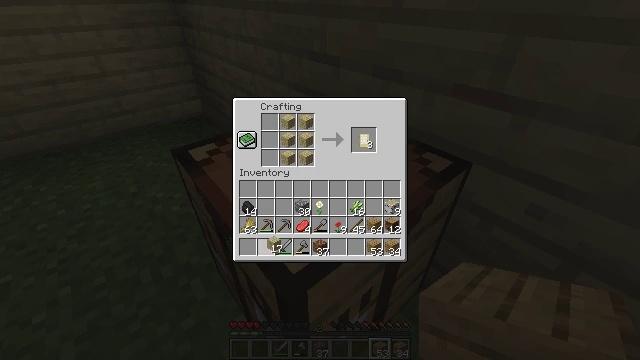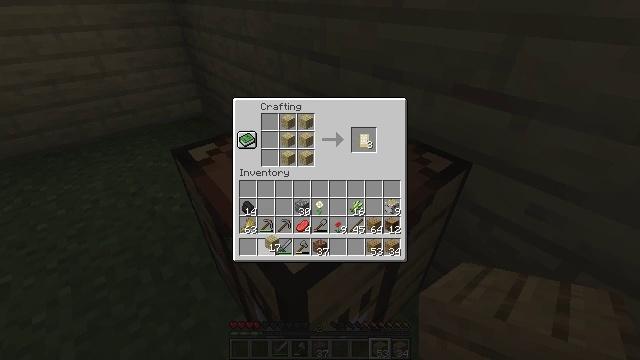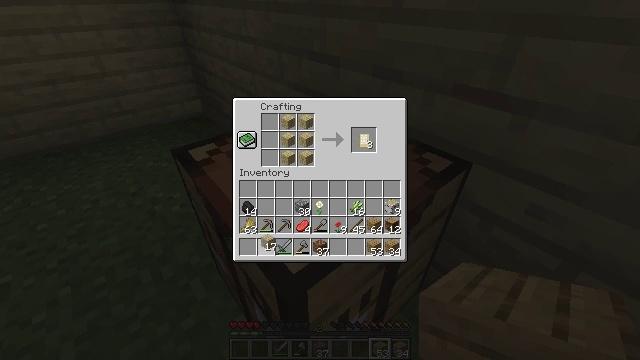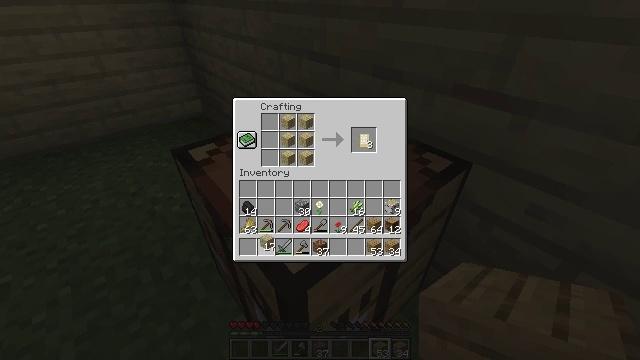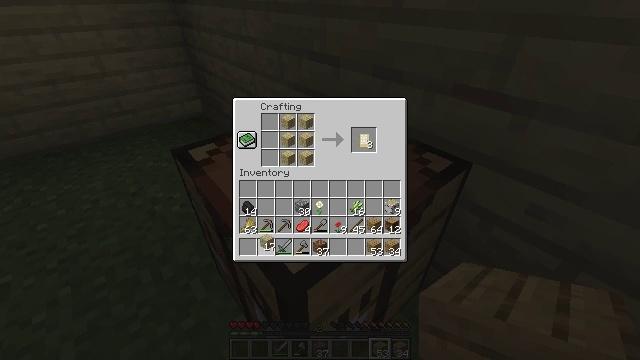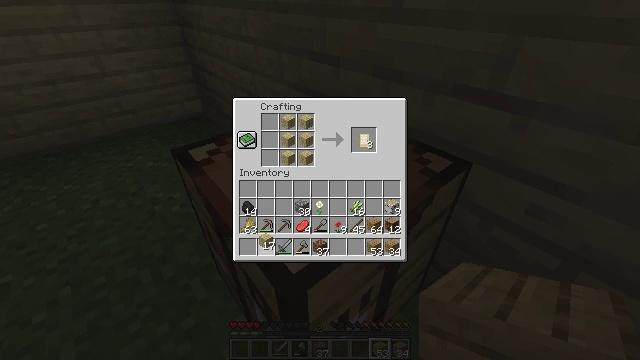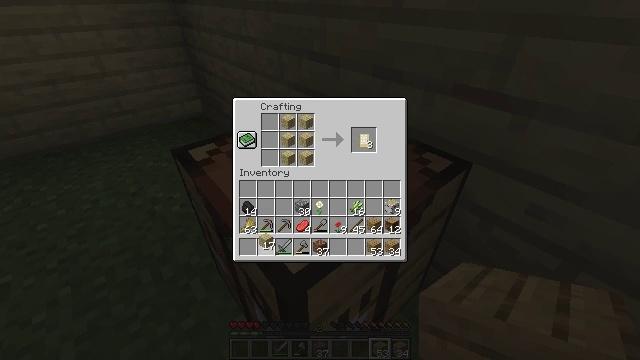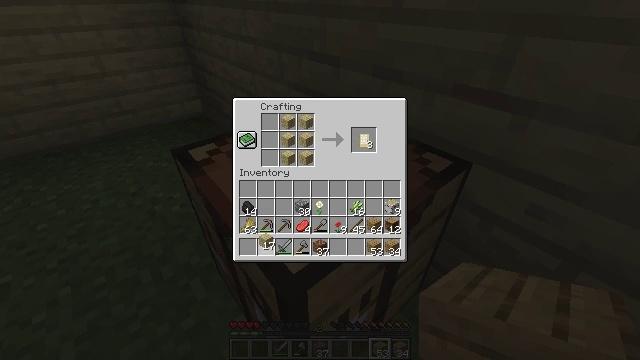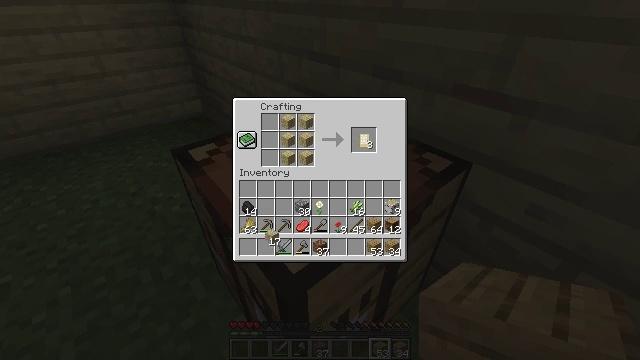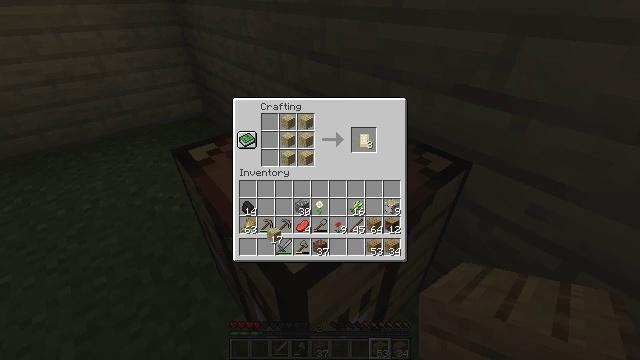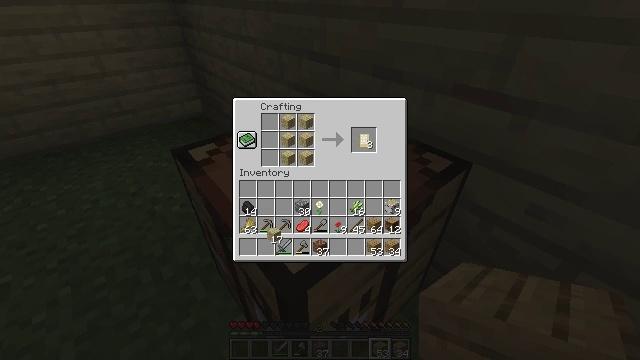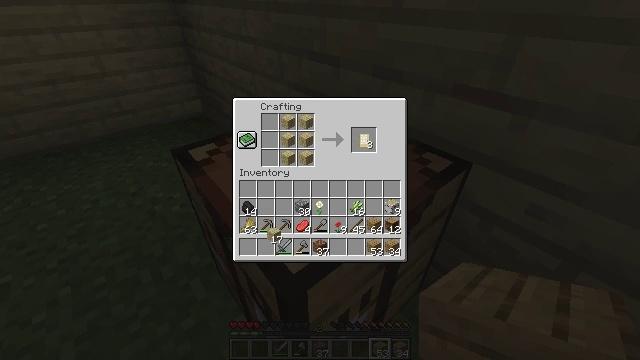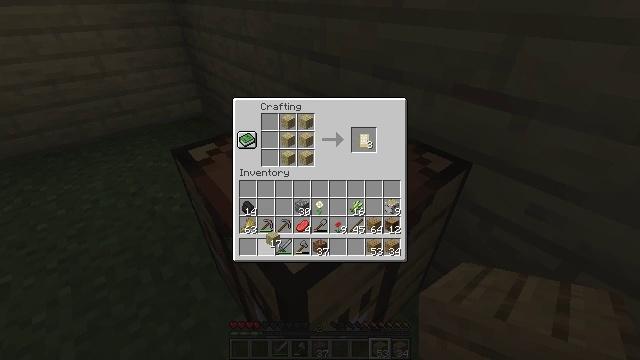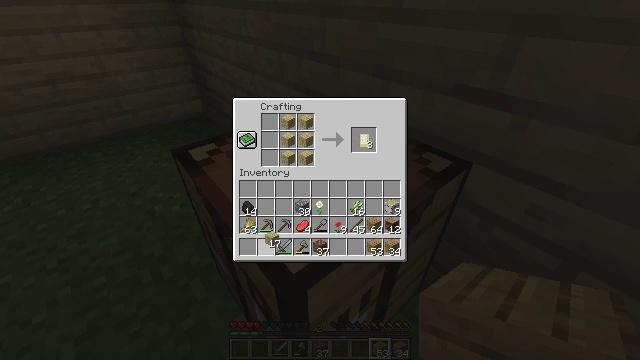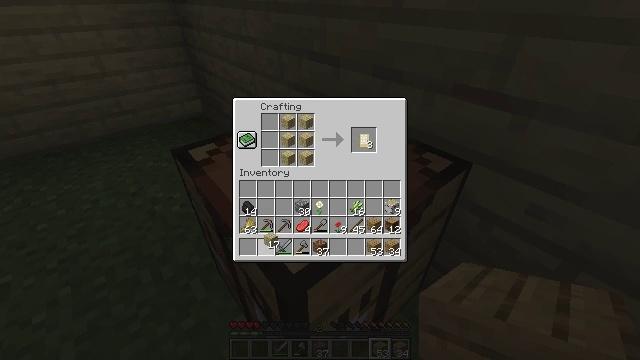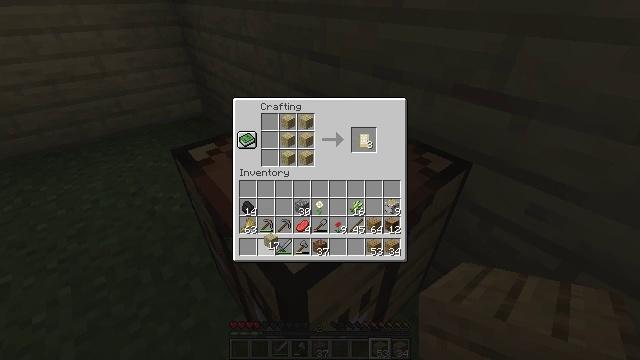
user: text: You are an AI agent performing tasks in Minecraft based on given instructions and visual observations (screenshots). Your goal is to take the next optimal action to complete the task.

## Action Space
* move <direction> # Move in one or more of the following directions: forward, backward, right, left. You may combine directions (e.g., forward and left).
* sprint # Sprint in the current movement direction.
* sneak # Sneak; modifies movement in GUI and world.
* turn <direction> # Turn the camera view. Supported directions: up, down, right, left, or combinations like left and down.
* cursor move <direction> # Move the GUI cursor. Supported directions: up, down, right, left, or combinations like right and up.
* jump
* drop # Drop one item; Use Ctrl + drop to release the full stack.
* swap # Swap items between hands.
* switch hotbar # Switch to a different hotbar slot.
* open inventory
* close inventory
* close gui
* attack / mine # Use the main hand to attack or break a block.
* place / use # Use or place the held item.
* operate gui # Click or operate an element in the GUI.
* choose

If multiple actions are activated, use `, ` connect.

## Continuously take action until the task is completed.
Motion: motion action
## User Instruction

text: Create a birch door with birch planks.
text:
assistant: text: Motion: no_op
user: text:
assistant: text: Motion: no_op
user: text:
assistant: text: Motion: no_op
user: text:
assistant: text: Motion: no_op
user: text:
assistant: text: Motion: no_op
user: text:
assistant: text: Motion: no_op
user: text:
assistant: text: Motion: no_op
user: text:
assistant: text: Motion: no_op
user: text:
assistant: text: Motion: no_op
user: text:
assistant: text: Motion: no_op
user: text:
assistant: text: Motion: no_op
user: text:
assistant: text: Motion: no_op
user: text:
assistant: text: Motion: no_op
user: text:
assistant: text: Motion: no_op
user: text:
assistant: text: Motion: no_op
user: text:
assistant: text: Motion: no_op
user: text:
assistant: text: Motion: no_op
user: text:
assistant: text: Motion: no_op
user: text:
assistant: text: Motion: operate gui
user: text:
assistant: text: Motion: operate gui
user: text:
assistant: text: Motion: operate gui
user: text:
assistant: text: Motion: cursor move right and up
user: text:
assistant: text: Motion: cursor move right and up
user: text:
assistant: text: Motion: cursor move right and up
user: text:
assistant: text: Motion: cursor move right and up
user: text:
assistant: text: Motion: no_op
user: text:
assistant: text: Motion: no_op
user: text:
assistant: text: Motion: no_op
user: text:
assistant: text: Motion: cursor move up
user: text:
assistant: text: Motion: no_op